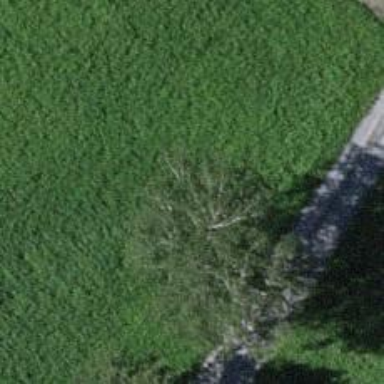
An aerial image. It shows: Row of trees in natural setting.